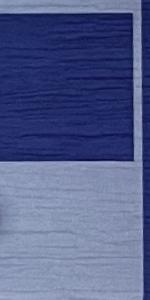
Label: Empty